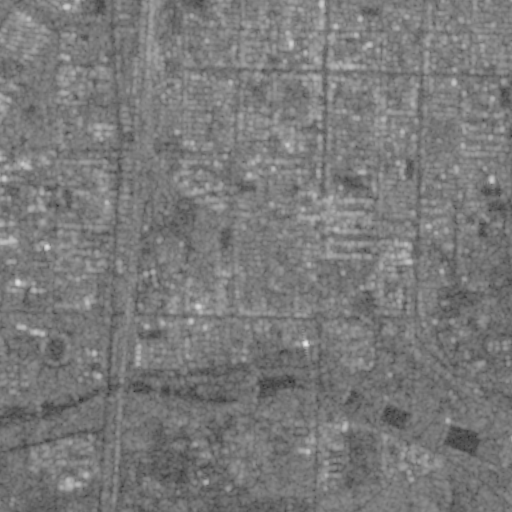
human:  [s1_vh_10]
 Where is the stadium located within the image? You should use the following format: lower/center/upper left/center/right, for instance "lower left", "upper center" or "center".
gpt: The stadium is located in the lower left of the image.
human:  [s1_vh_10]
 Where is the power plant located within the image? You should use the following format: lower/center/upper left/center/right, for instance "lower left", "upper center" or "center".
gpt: There is no power plant in the image.

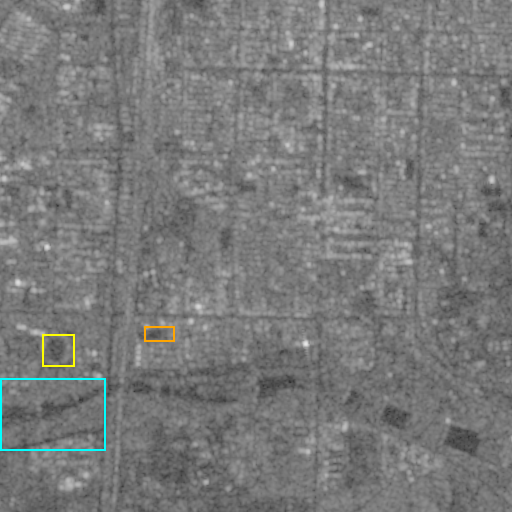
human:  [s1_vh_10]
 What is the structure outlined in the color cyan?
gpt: The structure outlined in cyan is a park.
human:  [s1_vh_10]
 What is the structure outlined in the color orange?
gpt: The structure outlined in orange is a parking lot.
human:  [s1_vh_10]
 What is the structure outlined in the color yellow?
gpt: The structure outlined in yellow is a stadium.
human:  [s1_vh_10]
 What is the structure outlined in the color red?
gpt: There is no red outline.